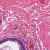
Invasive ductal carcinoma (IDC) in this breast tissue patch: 0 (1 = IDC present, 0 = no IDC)